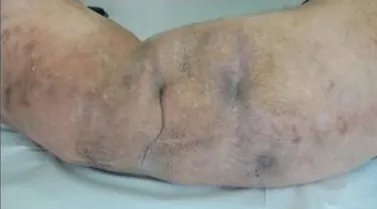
At 1 year after surgery, the surgical site is fully healed with no recurrence of infection.
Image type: medical_photograph (skin_photograph)